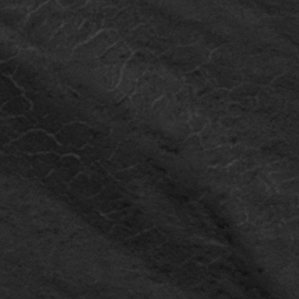
Label: frost